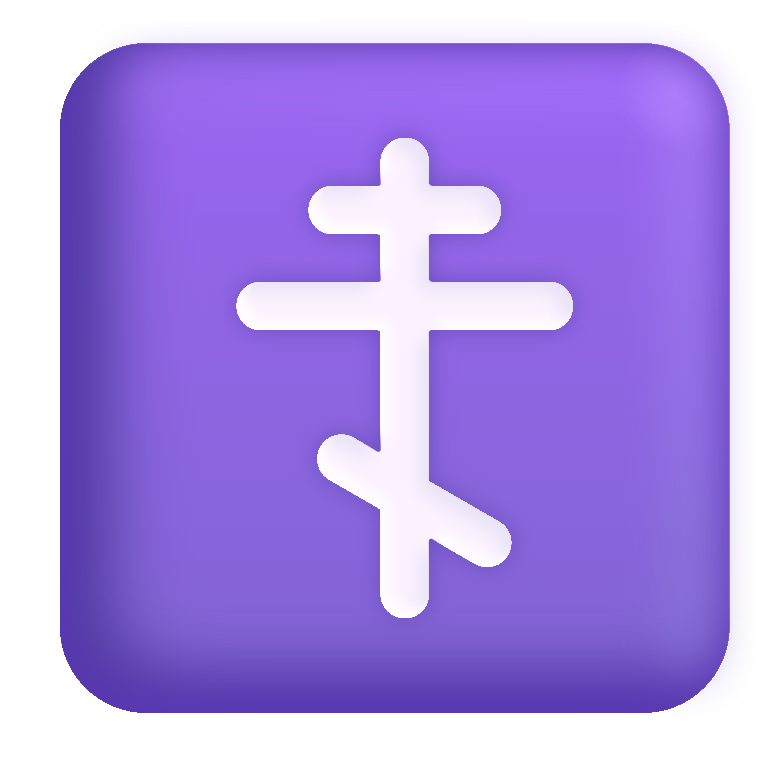
orthodox cross color